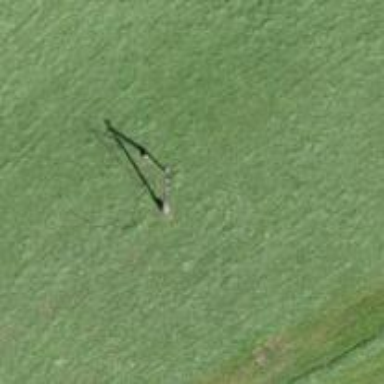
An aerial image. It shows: Power pole.